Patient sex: M
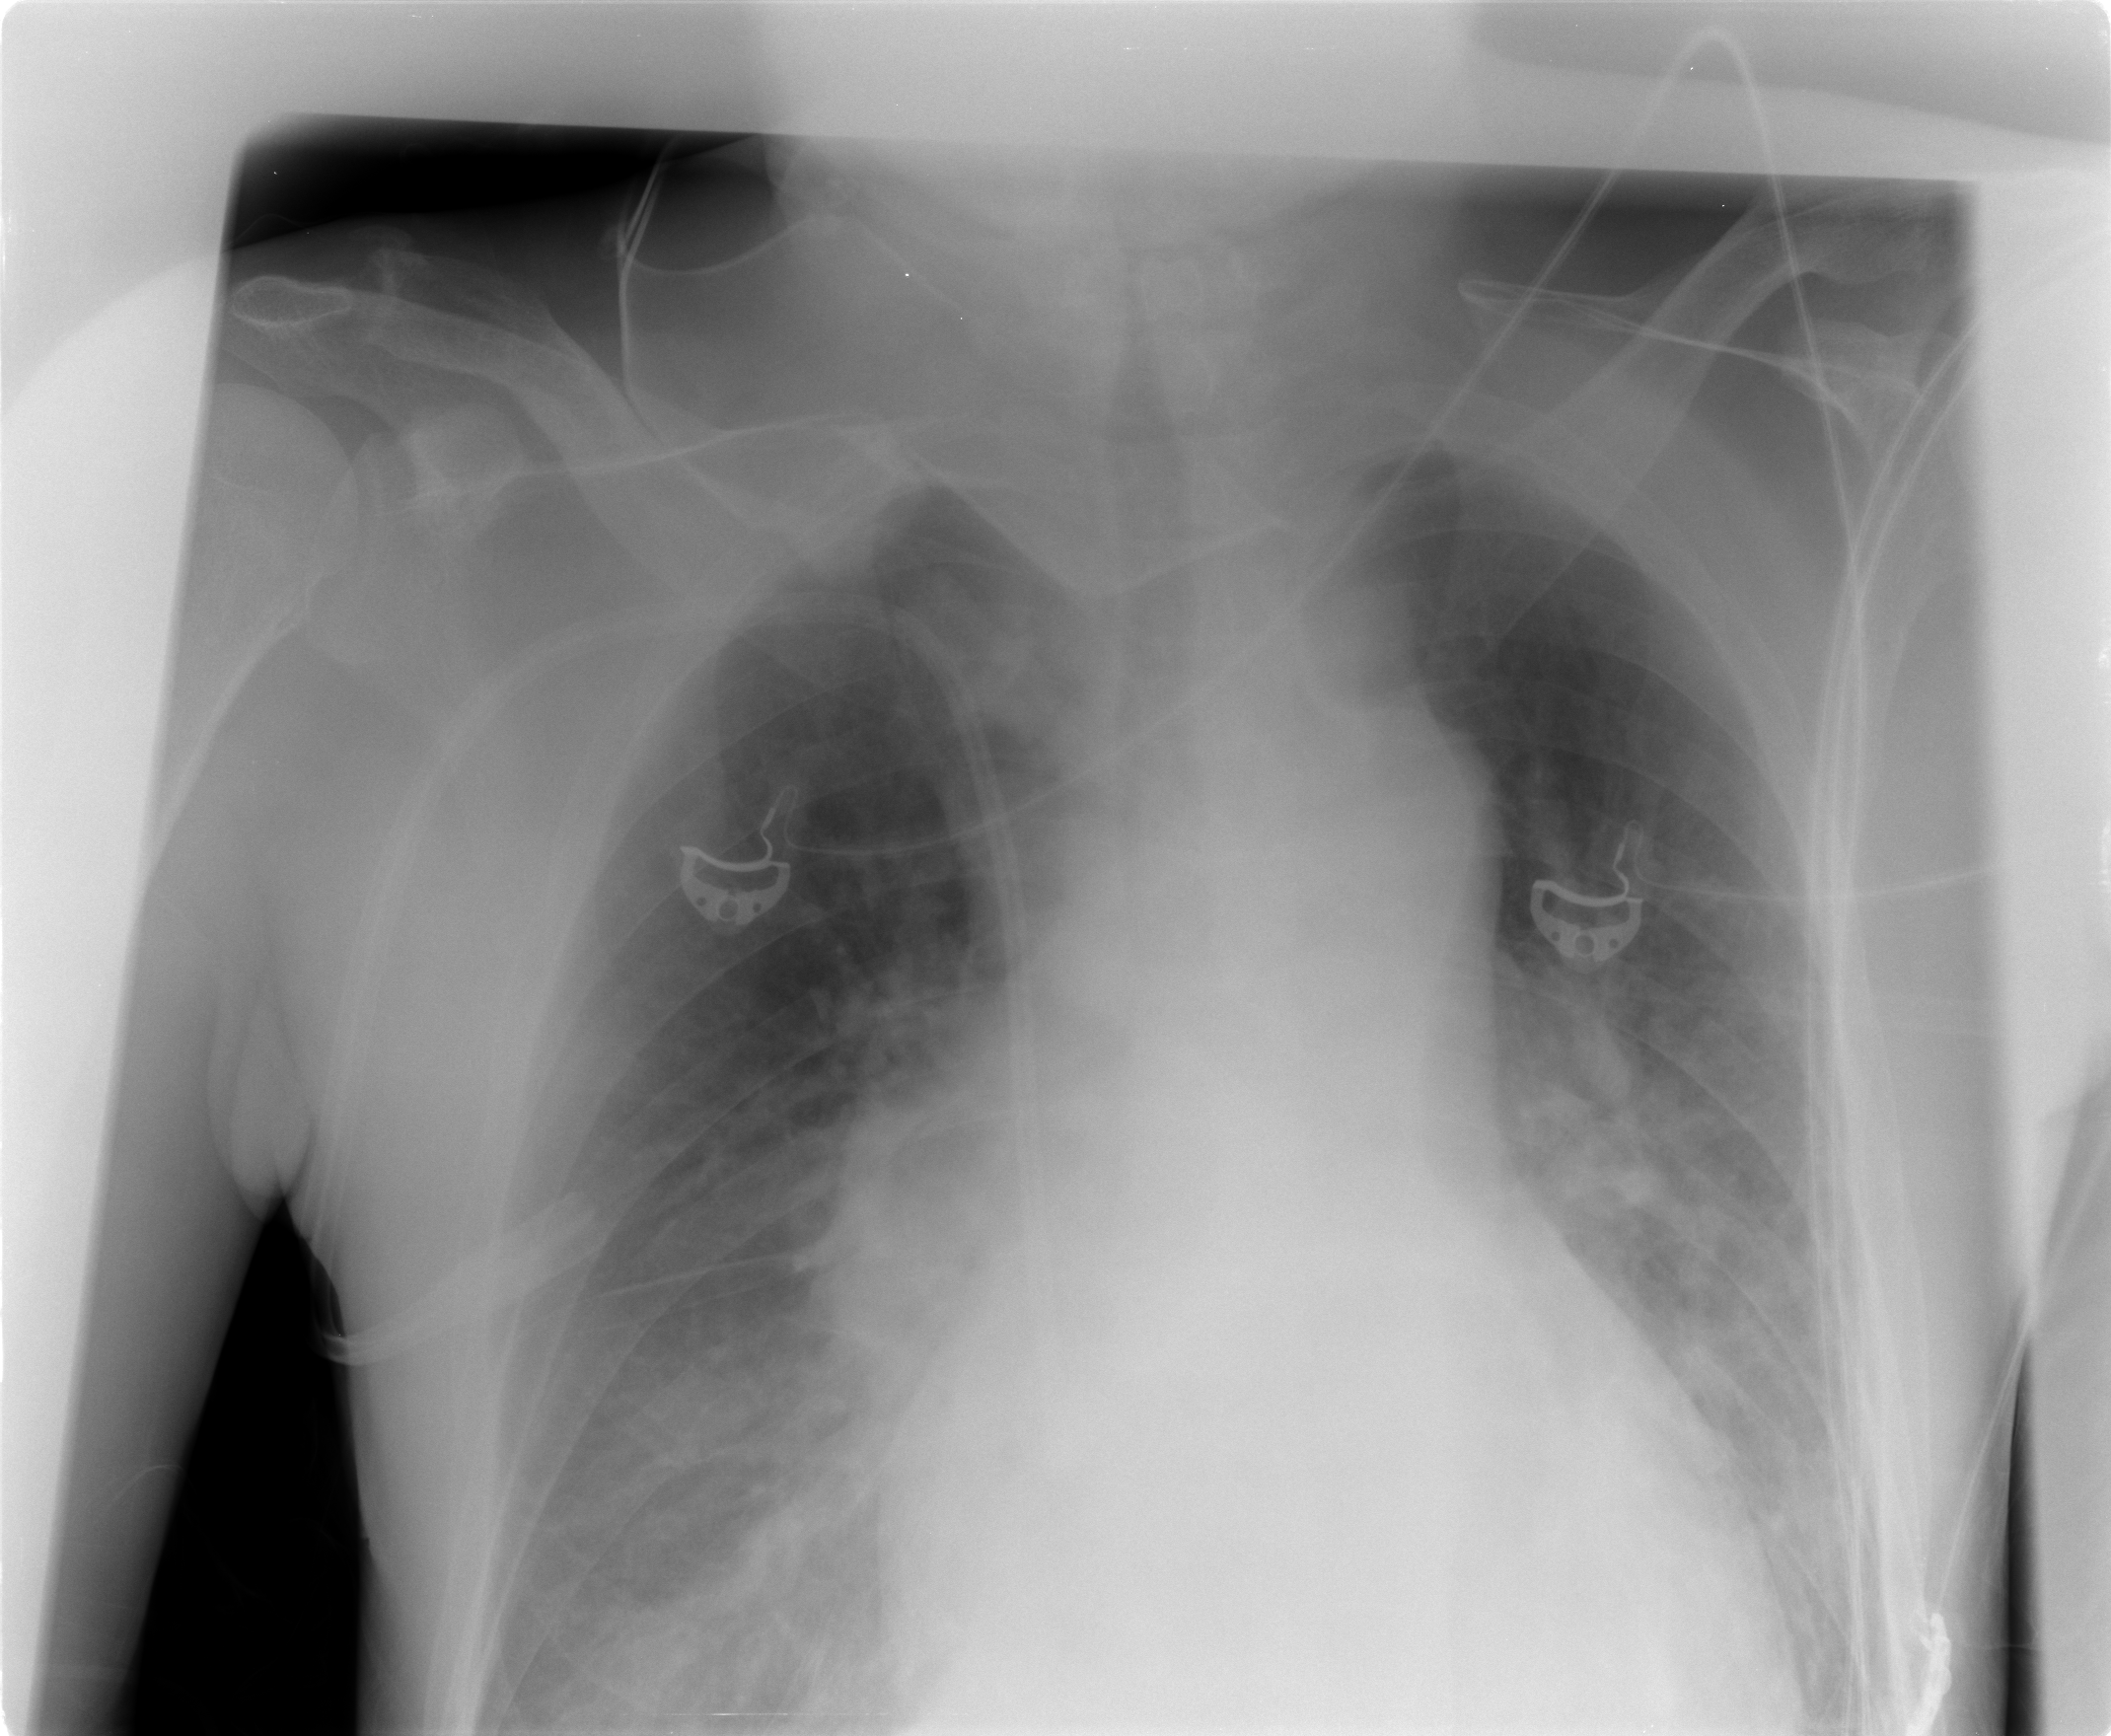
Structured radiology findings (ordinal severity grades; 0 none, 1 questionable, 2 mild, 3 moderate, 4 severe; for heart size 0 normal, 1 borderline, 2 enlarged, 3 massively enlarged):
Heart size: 2
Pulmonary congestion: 2
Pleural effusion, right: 0
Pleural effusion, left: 0
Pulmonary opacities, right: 1
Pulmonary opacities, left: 2
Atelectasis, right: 2
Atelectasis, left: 2